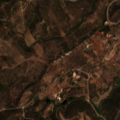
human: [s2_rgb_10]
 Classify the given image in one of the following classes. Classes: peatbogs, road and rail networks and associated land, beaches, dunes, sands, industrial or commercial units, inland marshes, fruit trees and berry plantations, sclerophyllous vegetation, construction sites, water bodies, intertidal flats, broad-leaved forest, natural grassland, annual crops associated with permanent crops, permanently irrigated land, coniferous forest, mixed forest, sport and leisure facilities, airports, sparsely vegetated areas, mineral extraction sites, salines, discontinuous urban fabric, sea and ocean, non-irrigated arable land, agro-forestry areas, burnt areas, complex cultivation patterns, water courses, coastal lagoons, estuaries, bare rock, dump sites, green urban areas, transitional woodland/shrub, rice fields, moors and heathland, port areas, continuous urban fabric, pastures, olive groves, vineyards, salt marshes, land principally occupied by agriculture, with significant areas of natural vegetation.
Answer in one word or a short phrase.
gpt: fruit trees and berry plantations, complex cultivation patterns, natural grassland, sclerophyllous vegetation, transitional woodland/shrub